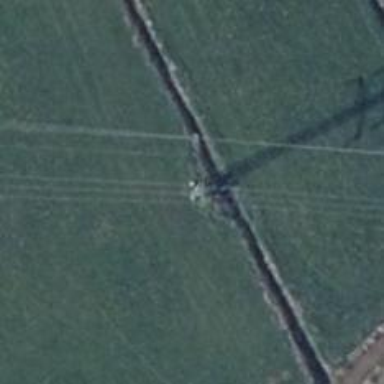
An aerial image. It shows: Power tower.